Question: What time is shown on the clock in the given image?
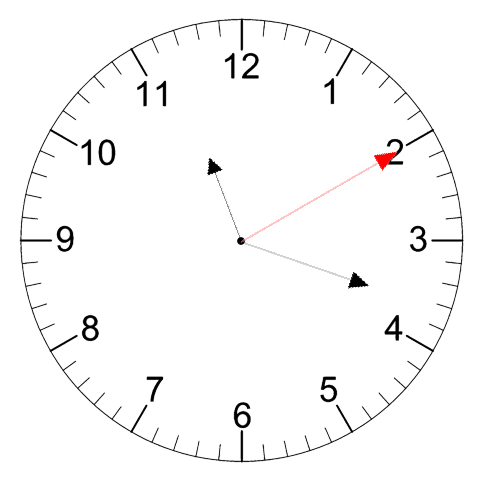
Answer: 11:18:10